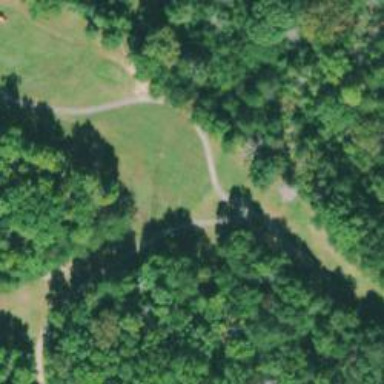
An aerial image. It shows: Path for golf carts.